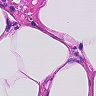
Metastatic tissue present: no